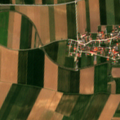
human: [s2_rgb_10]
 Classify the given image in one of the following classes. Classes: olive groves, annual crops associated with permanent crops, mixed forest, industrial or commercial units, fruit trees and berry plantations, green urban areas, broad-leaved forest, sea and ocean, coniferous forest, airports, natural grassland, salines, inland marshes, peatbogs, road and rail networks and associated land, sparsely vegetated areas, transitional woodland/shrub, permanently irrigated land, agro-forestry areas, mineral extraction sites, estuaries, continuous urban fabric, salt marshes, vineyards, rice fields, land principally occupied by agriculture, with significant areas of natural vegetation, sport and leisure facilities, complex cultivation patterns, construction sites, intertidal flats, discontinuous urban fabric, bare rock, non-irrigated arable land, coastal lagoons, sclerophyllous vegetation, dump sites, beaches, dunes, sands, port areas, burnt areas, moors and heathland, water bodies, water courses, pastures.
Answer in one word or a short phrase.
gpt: discontinuous urban fabric, non-irrigated arable land